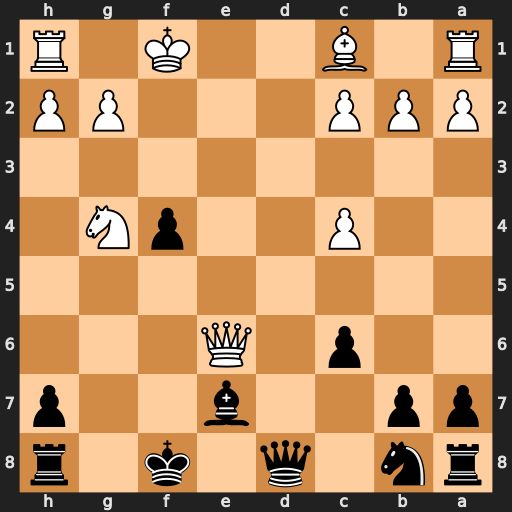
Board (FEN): rn1q1k1r/pp2b2p/2p1Q3/8/2P2pN1/8/PPP3PP/R1B2K1R
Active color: b
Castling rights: -
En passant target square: -
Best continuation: Qd1+ Kf2 Bc5+ Ne3 fxe3+